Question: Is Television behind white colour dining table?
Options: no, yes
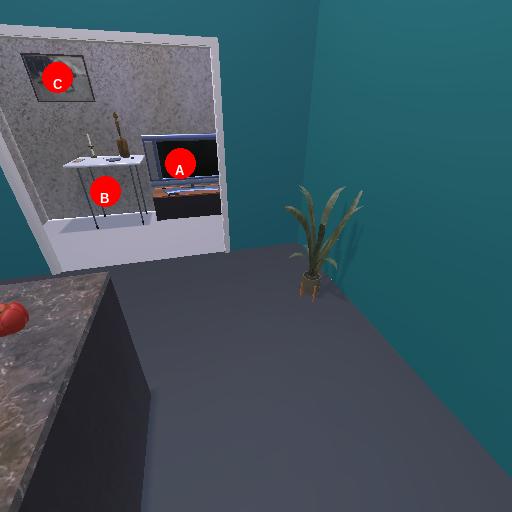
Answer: no